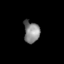
Tissue: skin
Cell type: Others
Senescence score: 0.6916
Nuclear area (px): 332
Mean DAPI intensity: 134.87